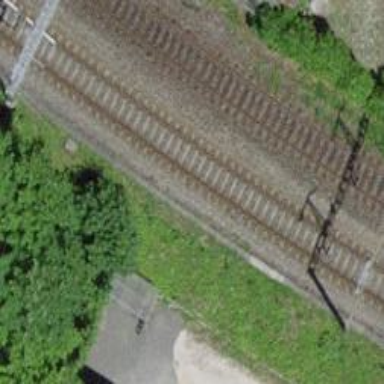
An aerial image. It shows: Railway track with contact line for electrification. The track is on embankment with single track.